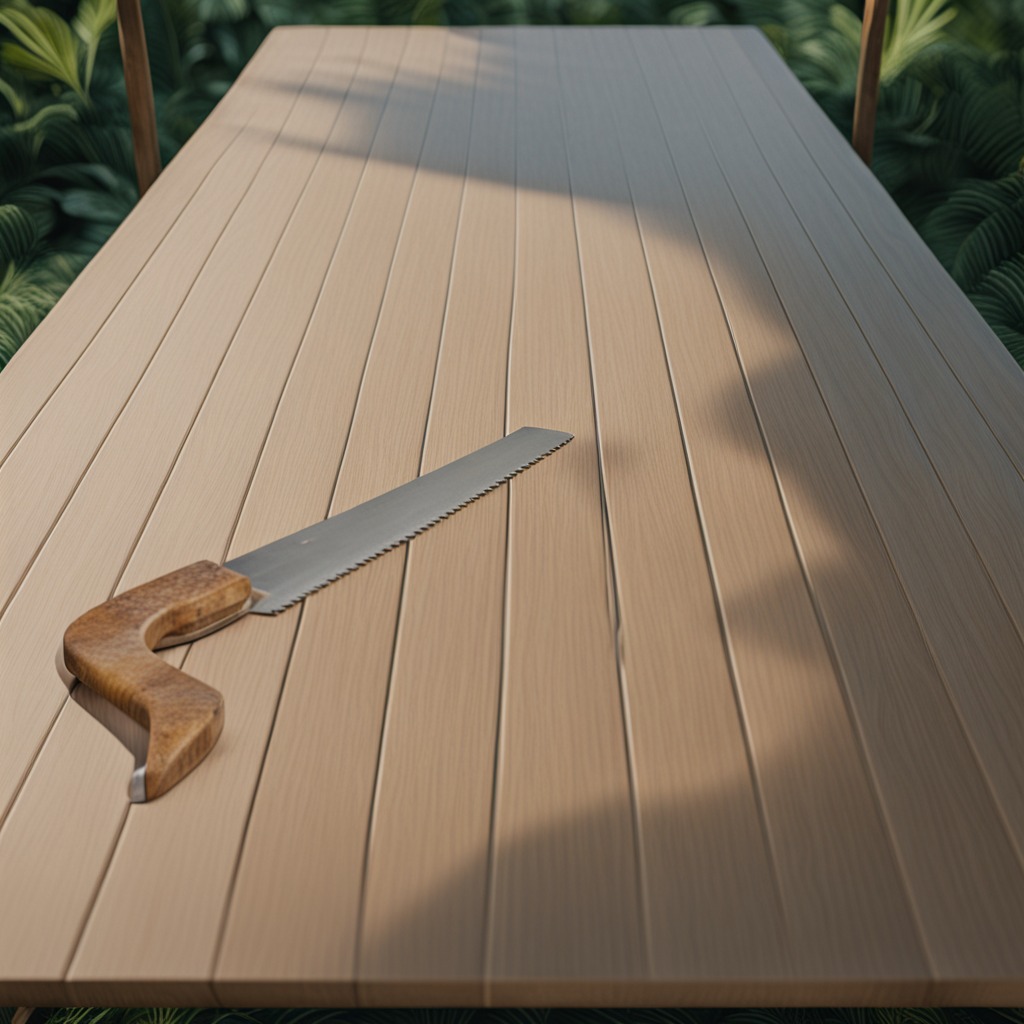
A handheld metal saw is lying on a clean wooden table inside a jungle field workshop tent humid ambient light worn but